Interaction volume radius: 10 \u00c5
Interaction volume height: 10 \u00c5
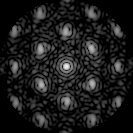
Disorder parameter: 0.2983